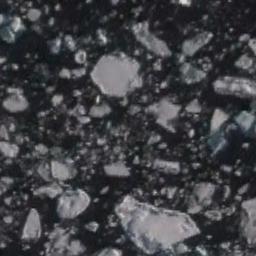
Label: sea_ice